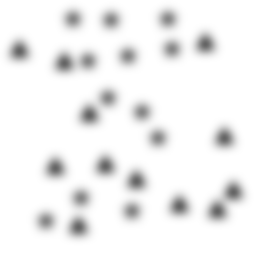
Squares: 0
Triangles: 12
Stars: 12
Total shapes: 24